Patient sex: F
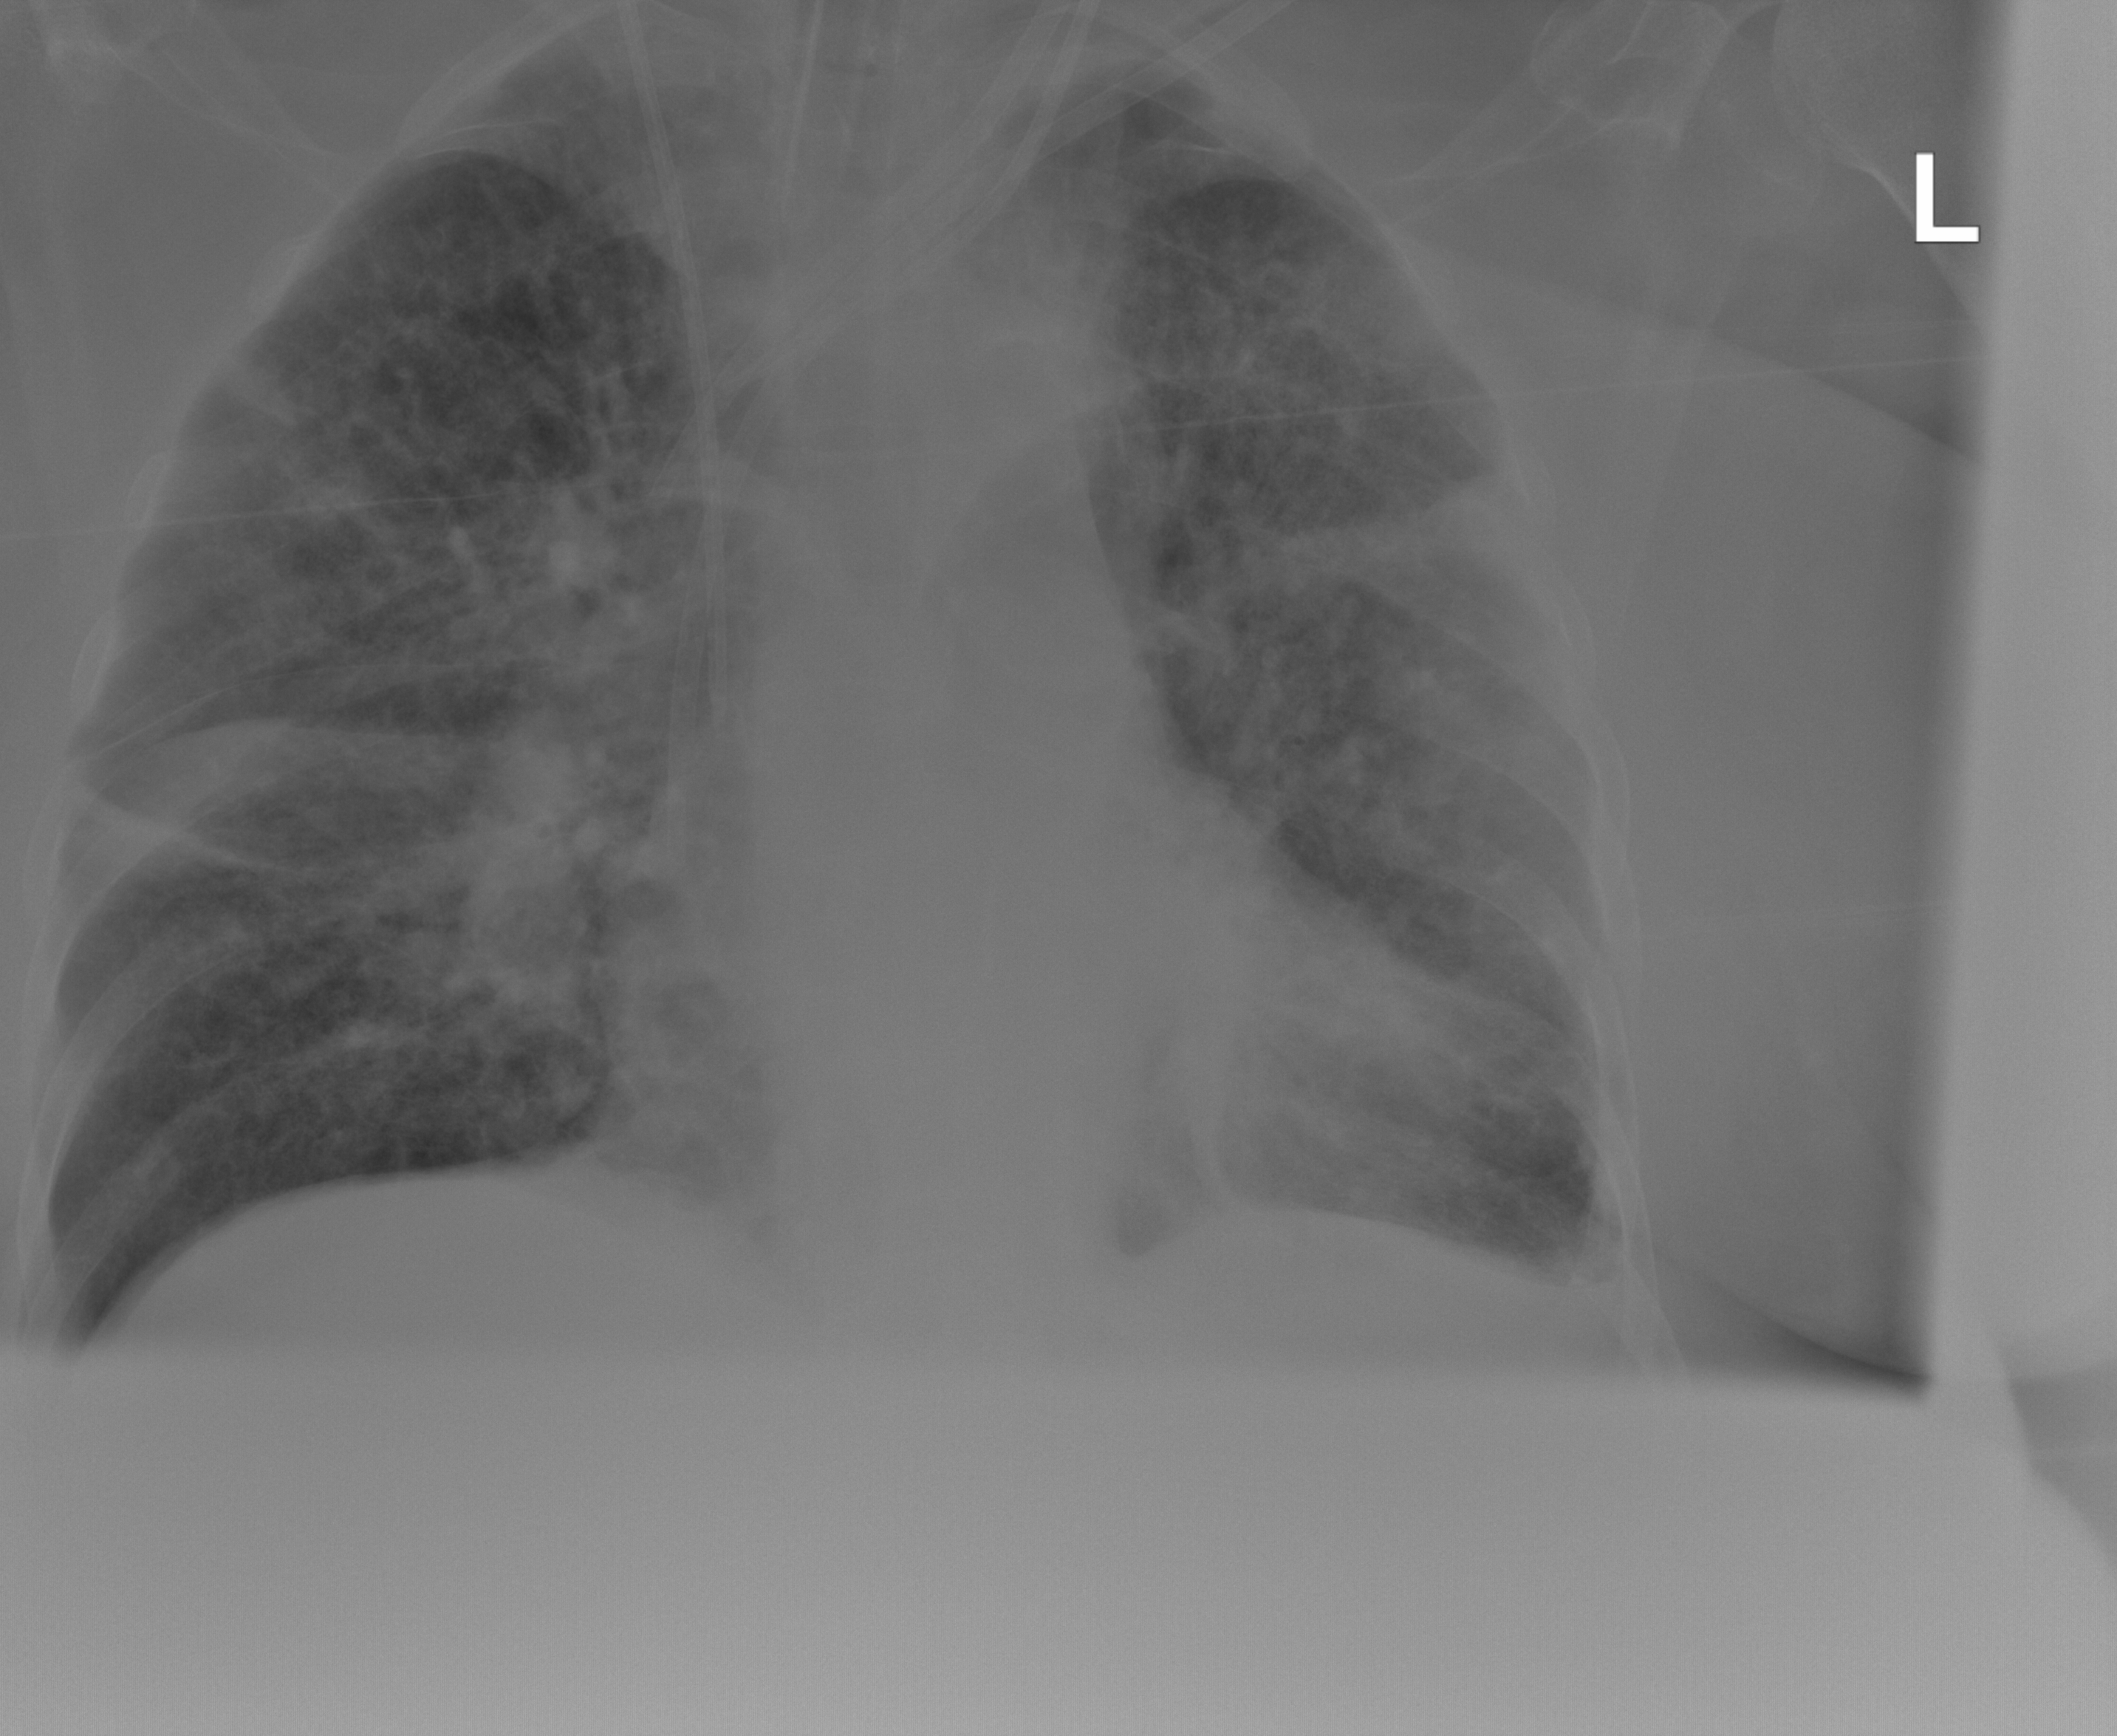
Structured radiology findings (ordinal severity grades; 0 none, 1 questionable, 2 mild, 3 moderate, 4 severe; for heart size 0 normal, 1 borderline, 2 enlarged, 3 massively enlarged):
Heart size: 1
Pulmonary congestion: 0
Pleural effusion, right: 0
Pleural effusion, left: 2
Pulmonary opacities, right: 2
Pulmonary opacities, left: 3
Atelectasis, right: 2
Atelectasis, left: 2